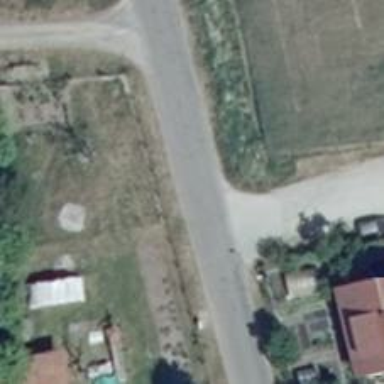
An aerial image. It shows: Unclassified road with asphalt surface. There are no sidewalks along the road.